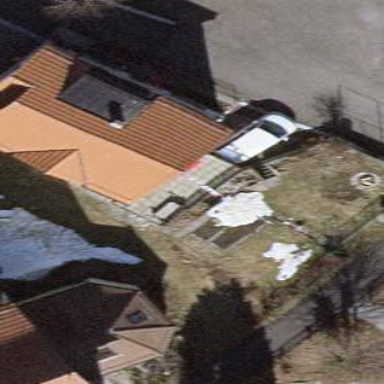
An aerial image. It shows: Garage.